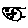
Label: cat